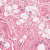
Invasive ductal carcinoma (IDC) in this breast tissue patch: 0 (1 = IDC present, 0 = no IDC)